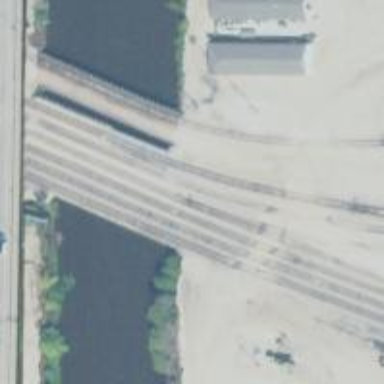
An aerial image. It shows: Cantilever bridge over railway yard.